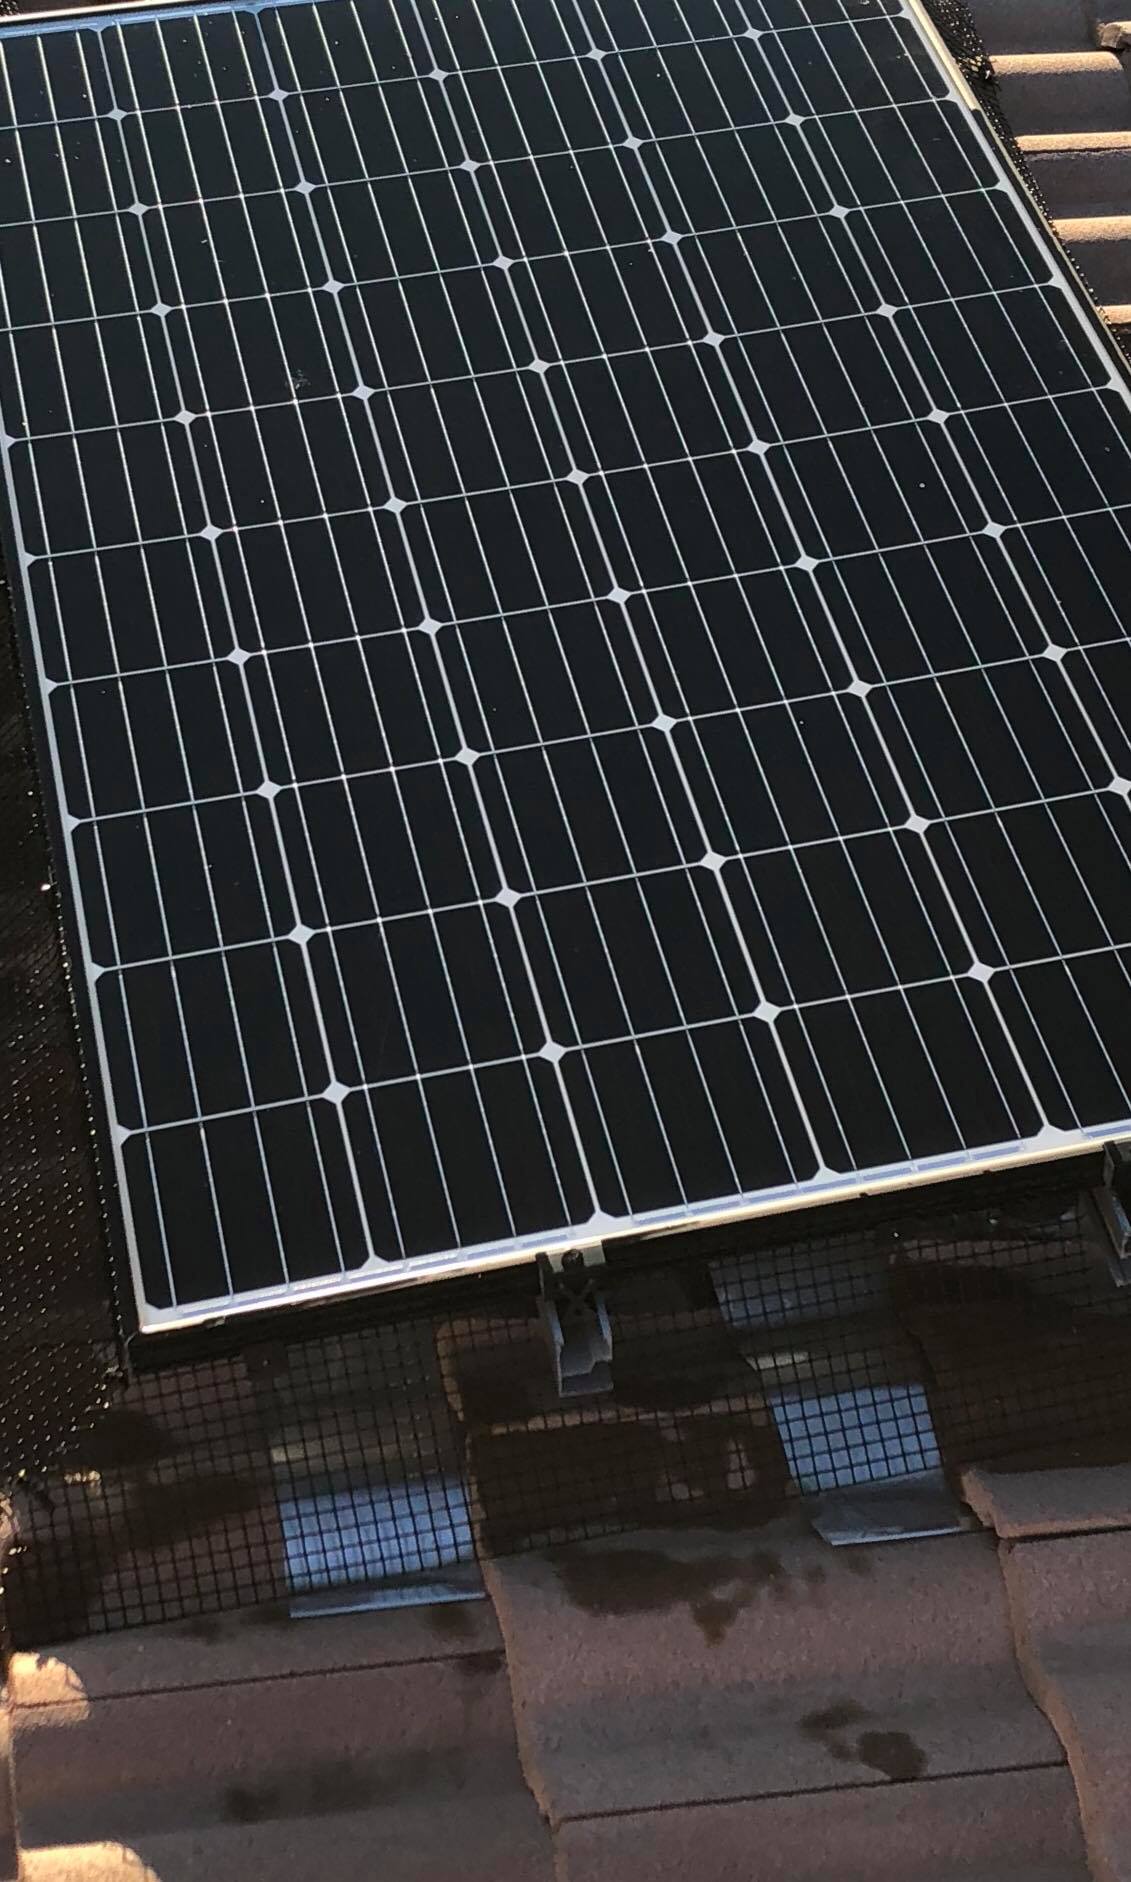
Label: Clean